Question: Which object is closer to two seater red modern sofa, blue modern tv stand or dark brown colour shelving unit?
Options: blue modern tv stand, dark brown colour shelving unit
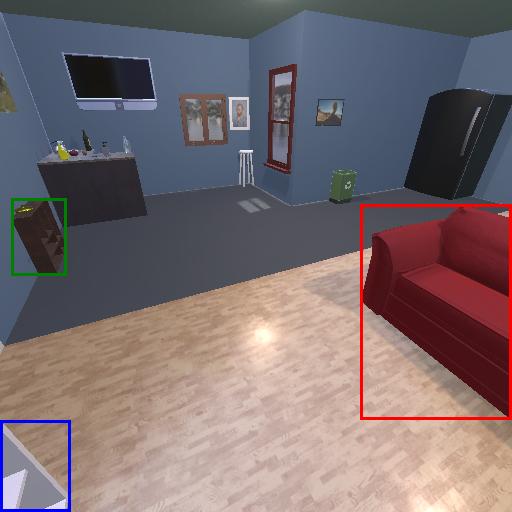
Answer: blue modern tv stand